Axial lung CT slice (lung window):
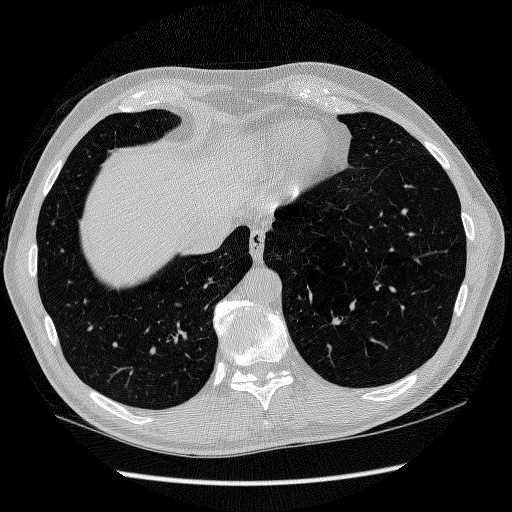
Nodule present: yes
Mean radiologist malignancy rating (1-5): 3.25